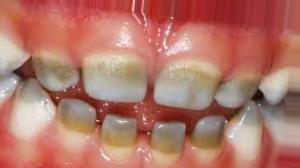
Condition: Tooth Discoloration